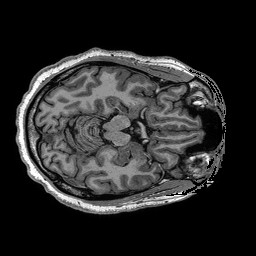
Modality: T1w
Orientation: coronal
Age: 37
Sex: male